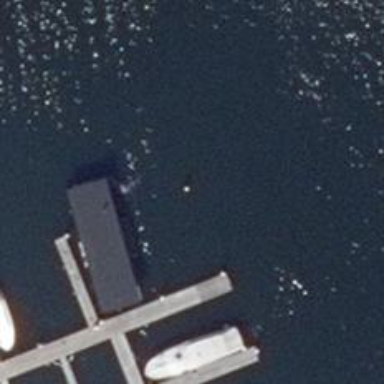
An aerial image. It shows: Man-made pier.